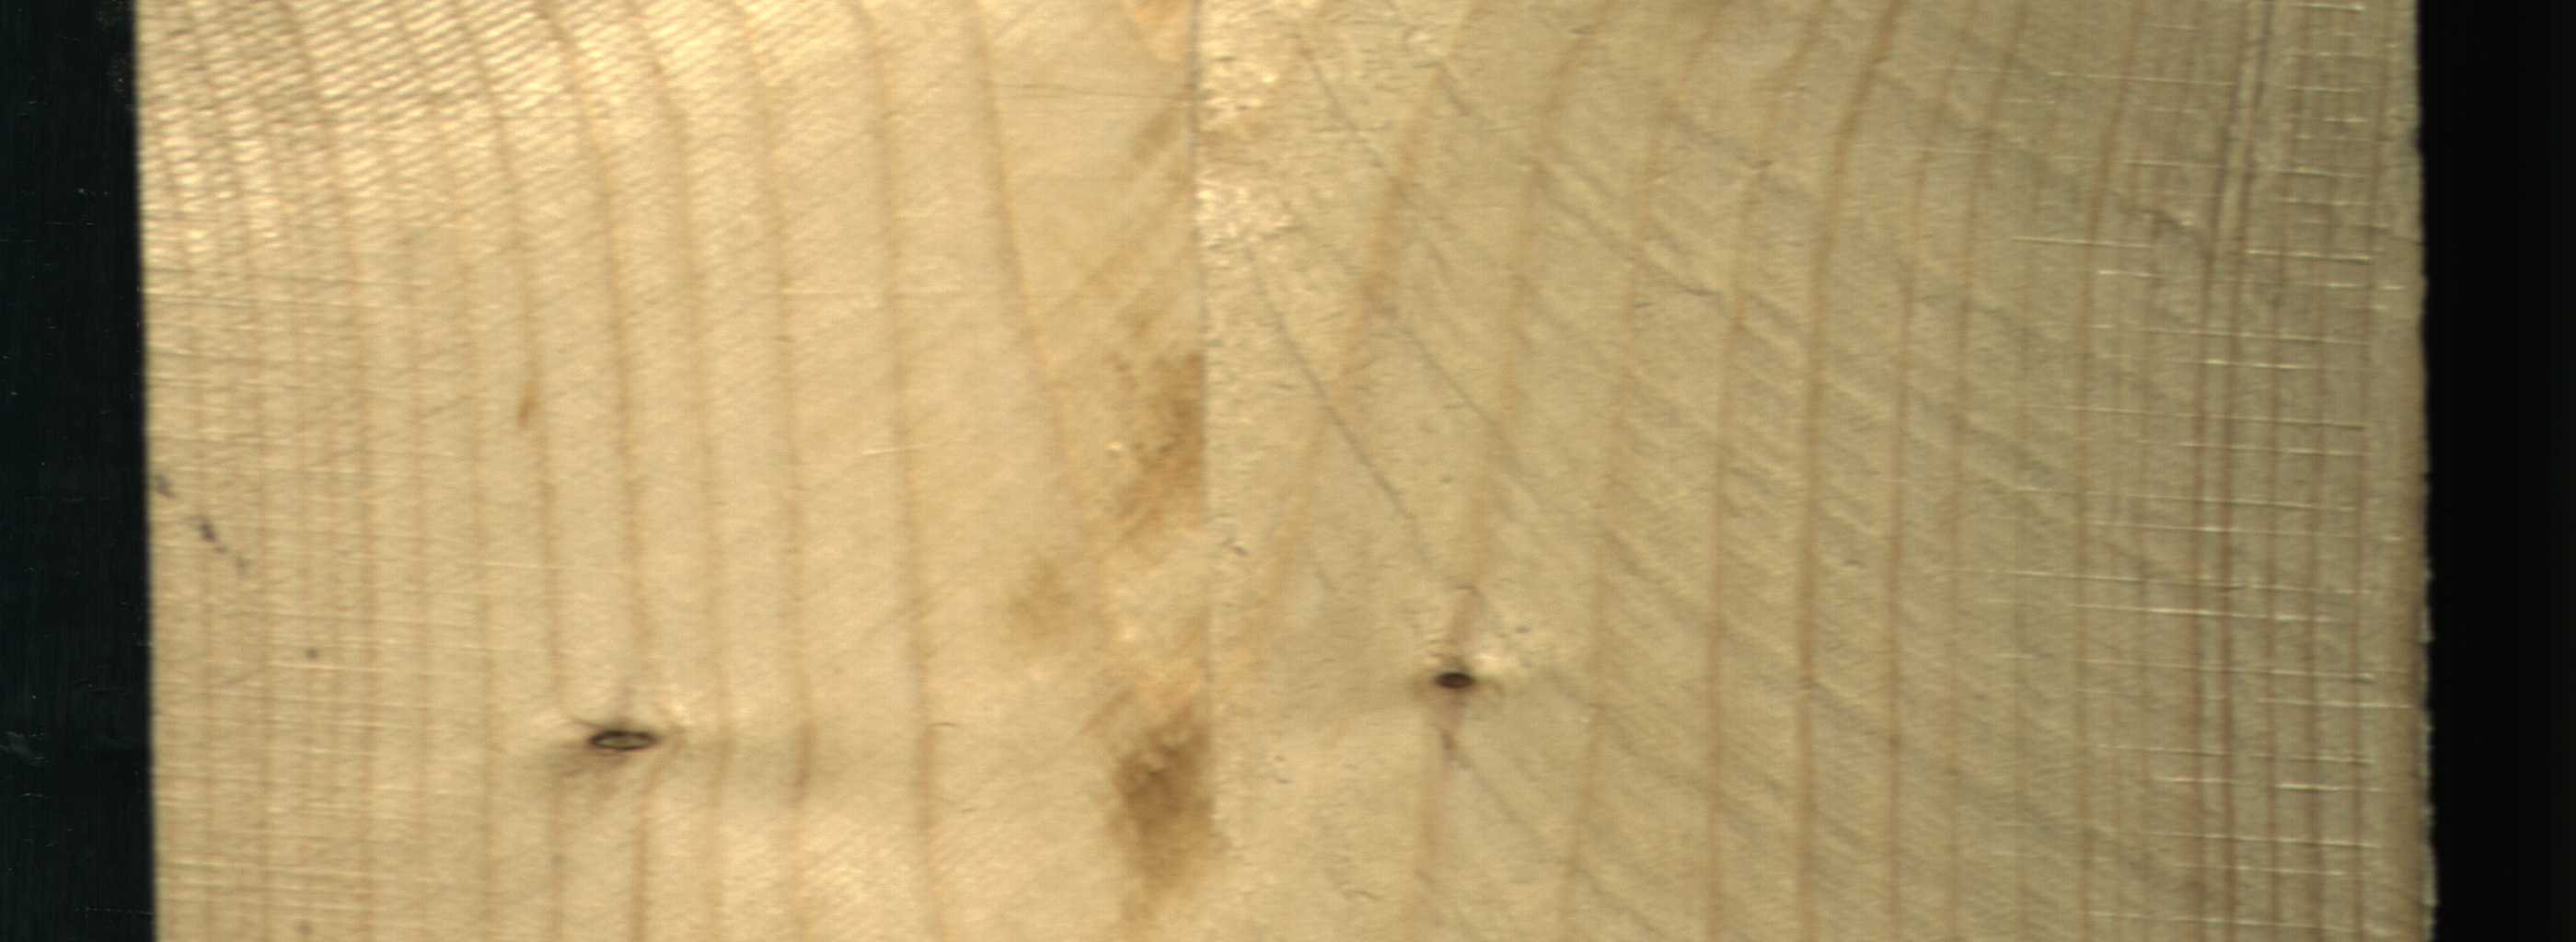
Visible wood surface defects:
Dead_Knot
Dead_Knot